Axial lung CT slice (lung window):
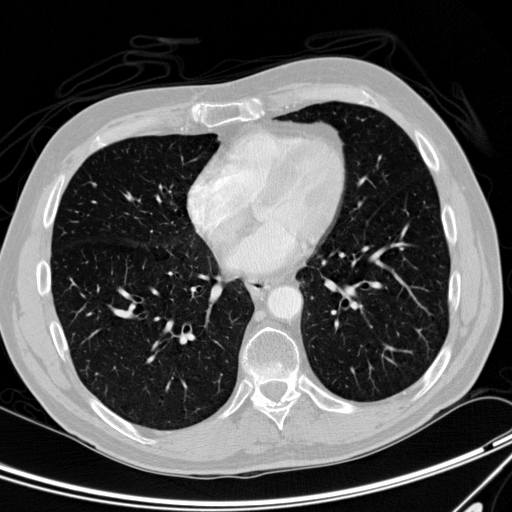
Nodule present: no